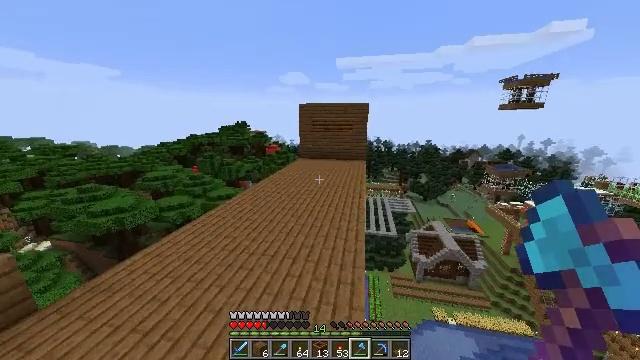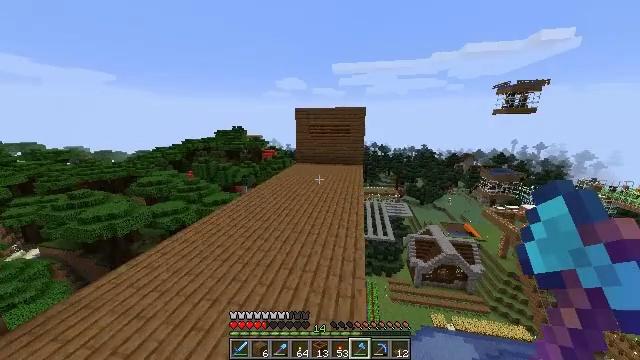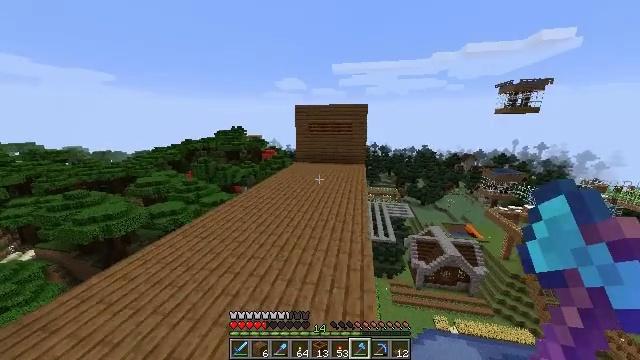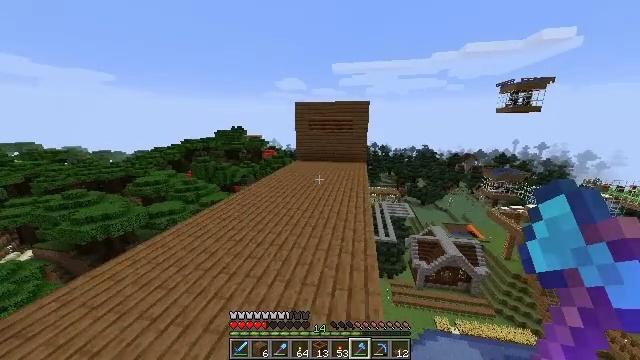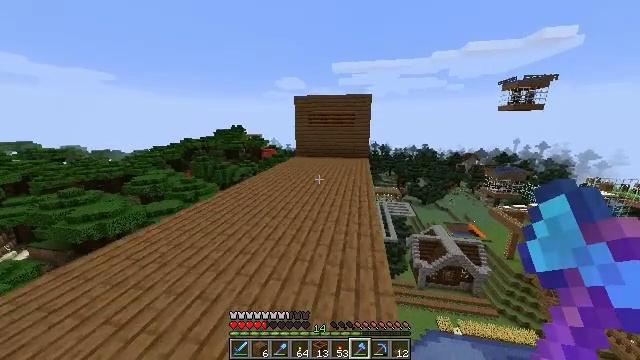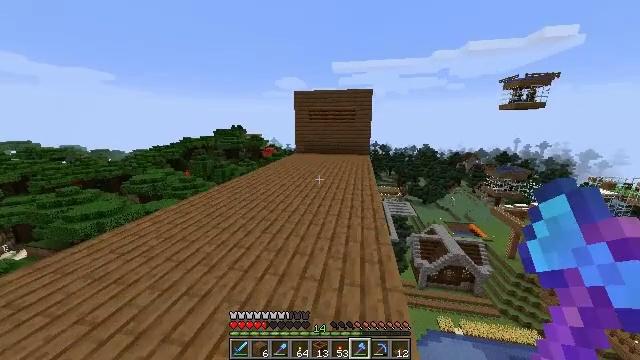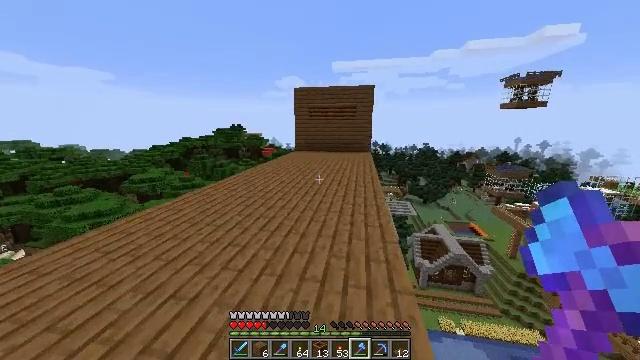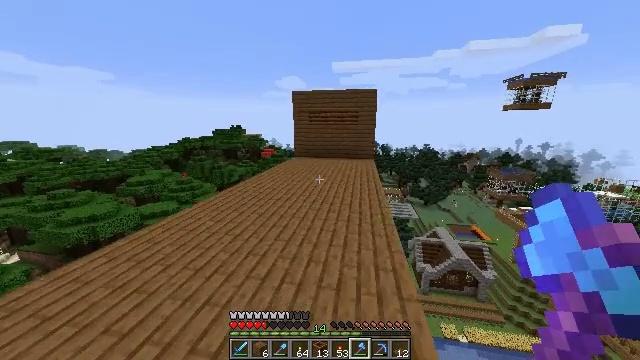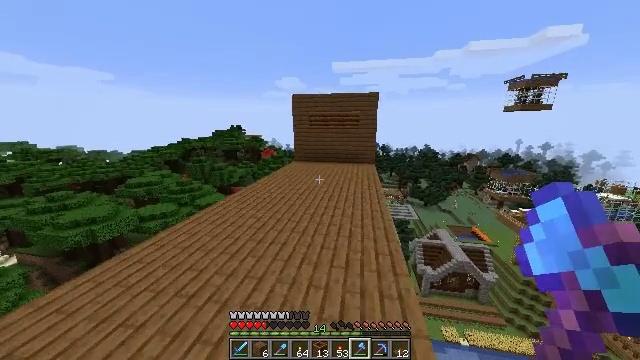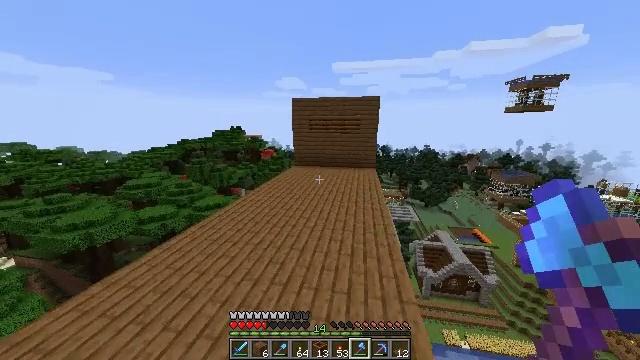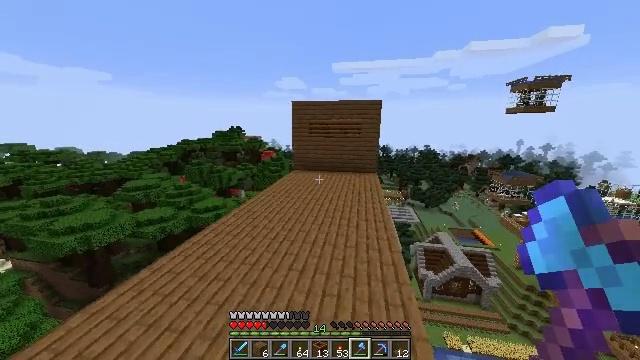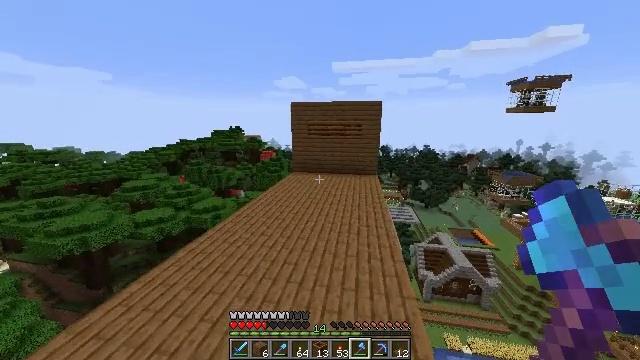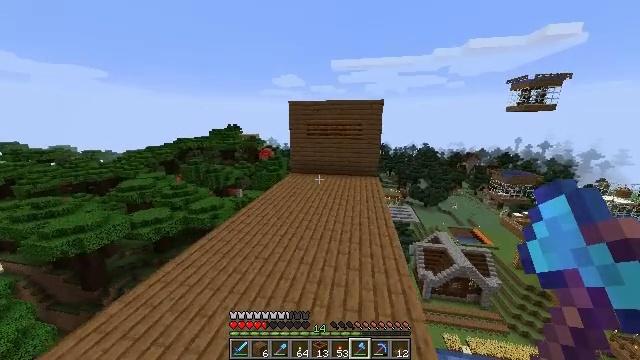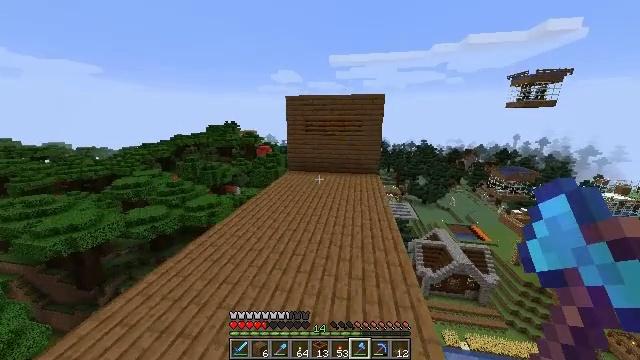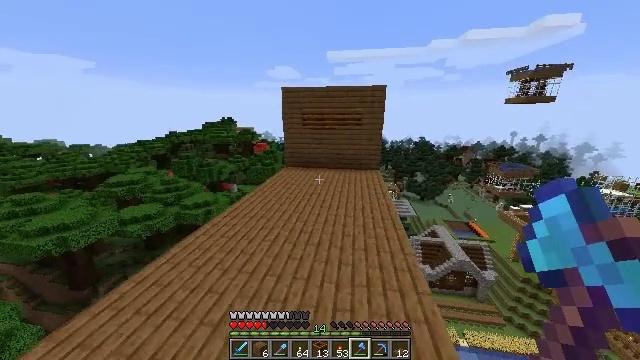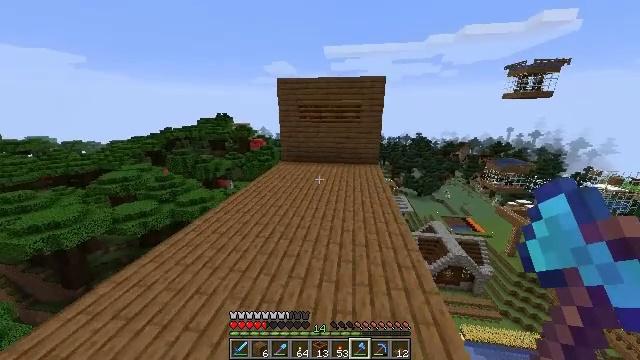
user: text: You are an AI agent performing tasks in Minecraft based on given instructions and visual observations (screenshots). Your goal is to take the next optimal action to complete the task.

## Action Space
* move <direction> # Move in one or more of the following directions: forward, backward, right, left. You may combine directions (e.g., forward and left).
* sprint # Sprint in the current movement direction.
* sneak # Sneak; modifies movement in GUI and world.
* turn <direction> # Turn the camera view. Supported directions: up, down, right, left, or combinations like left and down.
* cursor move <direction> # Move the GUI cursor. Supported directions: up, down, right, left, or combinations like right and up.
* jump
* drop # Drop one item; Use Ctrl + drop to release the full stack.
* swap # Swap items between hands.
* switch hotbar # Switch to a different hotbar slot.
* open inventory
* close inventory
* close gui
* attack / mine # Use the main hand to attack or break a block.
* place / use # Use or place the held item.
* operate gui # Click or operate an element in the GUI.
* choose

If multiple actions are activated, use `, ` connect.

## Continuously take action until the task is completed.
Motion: motion action
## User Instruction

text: Gather wheat by left-clicking on it.
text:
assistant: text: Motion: move forward, turn up, jump
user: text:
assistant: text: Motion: move forward, jump
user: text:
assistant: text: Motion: move forward, jump
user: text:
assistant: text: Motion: move forward, jump
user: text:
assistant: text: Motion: move forward, jump
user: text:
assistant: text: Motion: move forward, sprint, jump
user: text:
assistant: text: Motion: move forward, sprint, jump
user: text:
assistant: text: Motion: move forward, sprint, jump
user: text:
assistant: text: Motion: move forward, sprint, jump
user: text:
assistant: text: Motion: move forward, jump
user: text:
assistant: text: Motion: move forward, jump
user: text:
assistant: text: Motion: move forward, jump
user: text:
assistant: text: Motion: move forward, jump
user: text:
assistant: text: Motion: move forward, jump
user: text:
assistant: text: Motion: move forward, jump
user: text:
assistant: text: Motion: move forward, turn down, jump
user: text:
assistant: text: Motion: move forward, jump
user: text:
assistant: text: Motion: move forward, sprint, jump
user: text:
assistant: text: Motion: move forward, sprint, jump
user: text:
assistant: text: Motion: move forward, sprint, jump
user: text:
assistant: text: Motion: move forward, sprint, jump
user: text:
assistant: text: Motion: move forward, jump
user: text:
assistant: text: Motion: move forward, turn right, jump
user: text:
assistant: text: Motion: move forward, turn right, jump
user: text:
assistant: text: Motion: move forward, turn right and down, jump
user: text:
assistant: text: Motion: move forward, turn right and down, jump
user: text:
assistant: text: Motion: move forward, turn right and down
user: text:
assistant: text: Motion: move forward, turn right and down
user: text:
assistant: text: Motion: move forward, turn right and down
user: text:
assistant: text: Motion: move forward, turn right and down